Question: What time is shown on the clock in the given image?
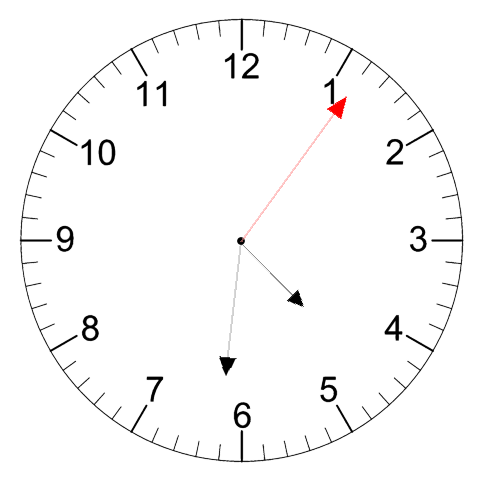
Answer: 04:31:06